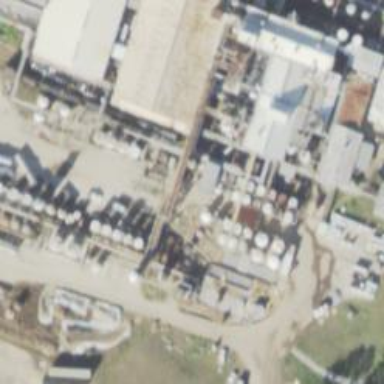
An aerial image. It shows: Silo.